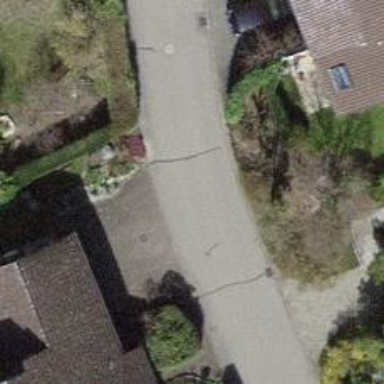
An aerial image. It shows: Alley classified as service road.